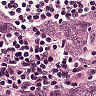
Metastatic tissue present: yes